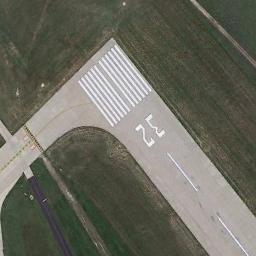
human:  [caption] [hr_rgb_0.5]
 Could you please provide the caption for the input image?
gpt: Next to the runway is a green lawn with white '32' and short-line signs on the runway .

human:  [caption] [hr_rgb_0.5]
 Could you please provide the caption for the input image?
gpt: The runway has a threshold marking and the designation marking is 32 .

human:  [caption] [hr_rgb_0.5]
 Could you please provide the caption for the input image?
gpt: The runway is on the bare land next to the grass .

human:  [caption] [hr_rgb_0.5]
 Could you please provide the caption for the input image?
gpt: The grass is around the runway .

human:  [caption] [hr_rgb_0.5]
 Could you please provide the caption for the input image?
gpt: There are green lawns beside the runway with white marks .